Interaction volume radius: 5 \u00c5
Interaction volume height: 20 \u00c5
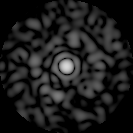
Disorder parameter: 0.8366